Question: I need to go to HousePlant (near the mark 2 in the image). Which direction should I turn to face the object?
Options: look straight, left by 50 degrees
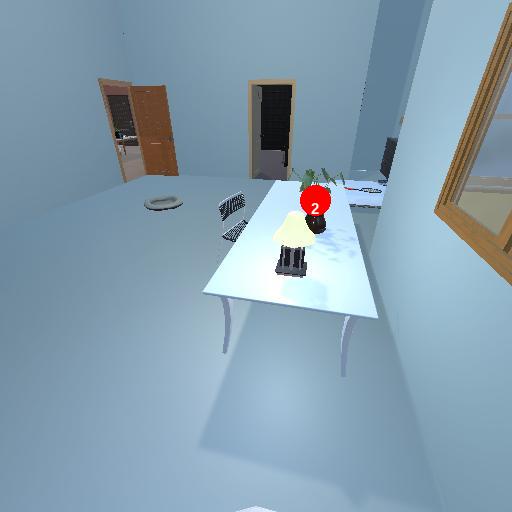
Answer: look straight